Question: I frequently edit Python code using IDLE and occasionally when I perform a Save I receive an I/O Warning.

I am assuming that I have inadvertently added a Non-ASCII character, and I do not really want to declare the cp1252 encoding.
Is there an easy way to find and delete the Non-ASCII that the Warning relates to?
The OS Version involved is Windows 7, and the Python version is 2.6.5
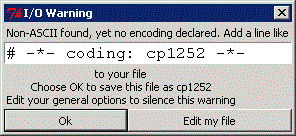
Answer: The regex '[^ -~]' will match anything except printing ASCII characters. It should be able to find your stray non-ASCII character.
Use it with IDLE's Search dialogue (Ctrl + F, or Edit - Find); it can search by regex: